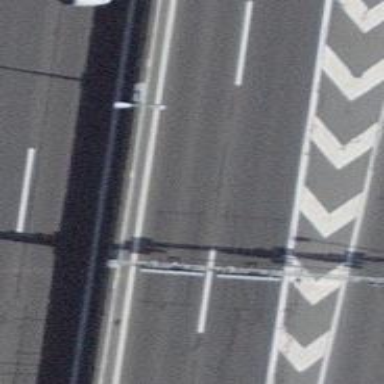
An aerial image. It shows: Gantry structure.